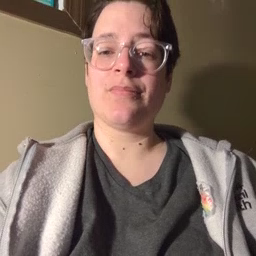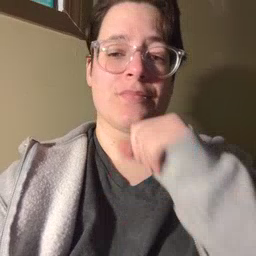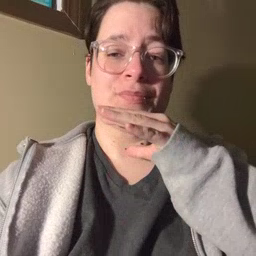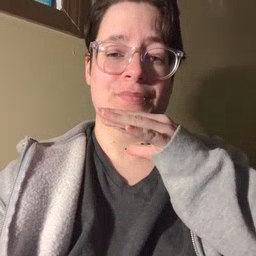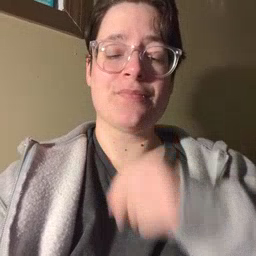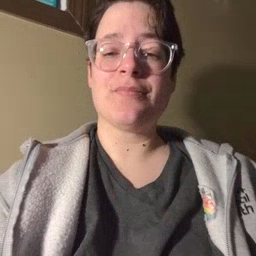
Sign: dirty